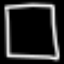
Label: square